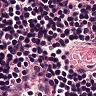
Metastatic tissue present: no